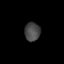
Tissue: lung
Cell type: Epithelial cells
Senescence score: 0.2183
Nuclear area (px): 287
Mean DAPI intensity: 71.073